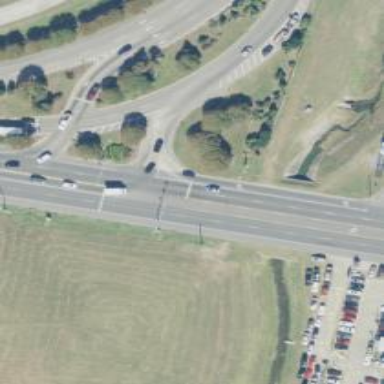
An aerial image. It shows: Trunk link highway.